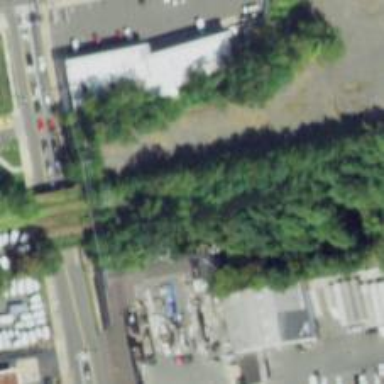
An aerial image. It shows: Abandoned railway.